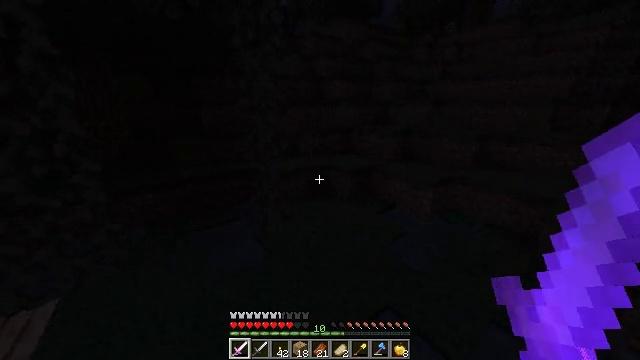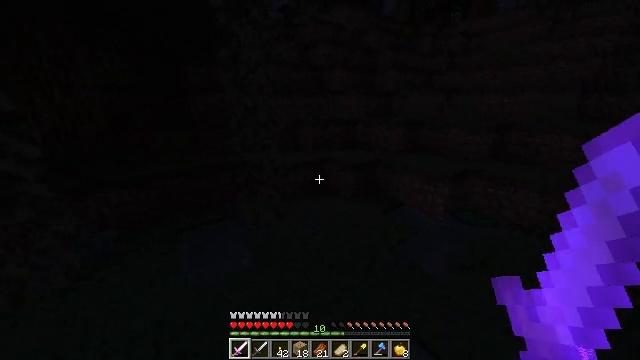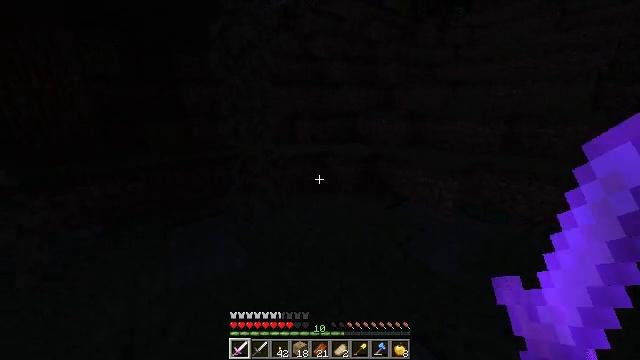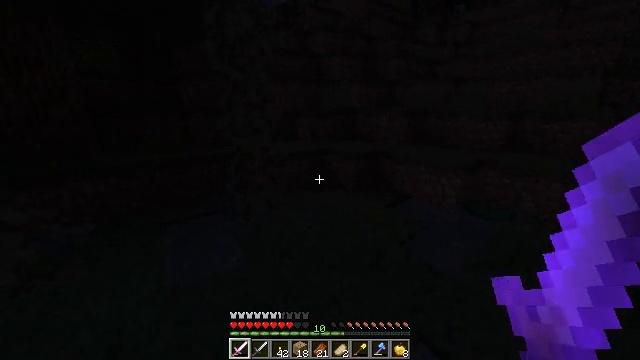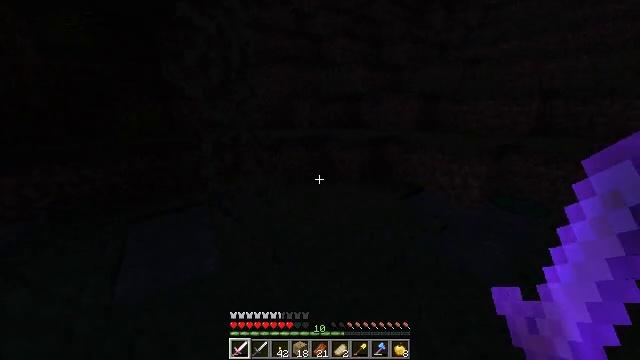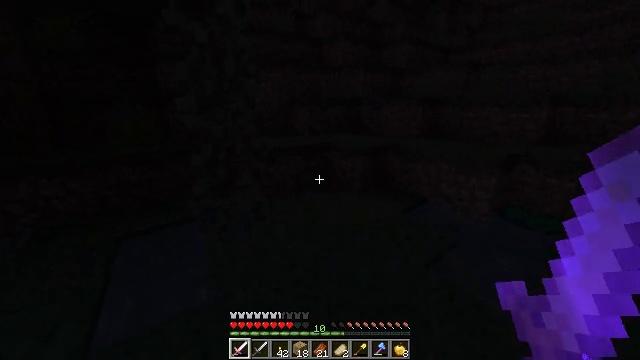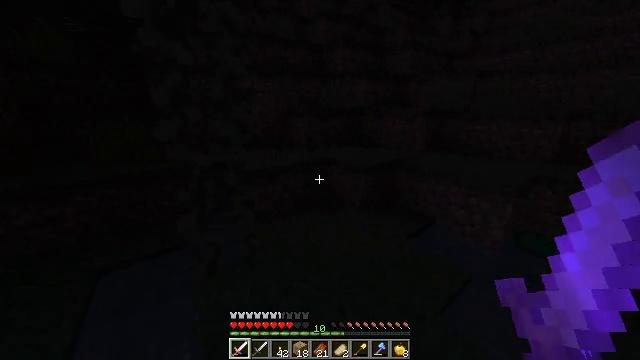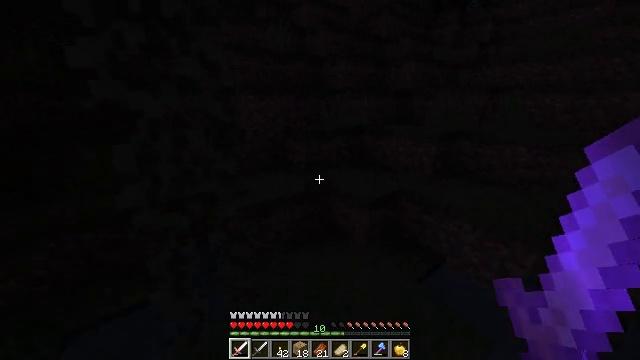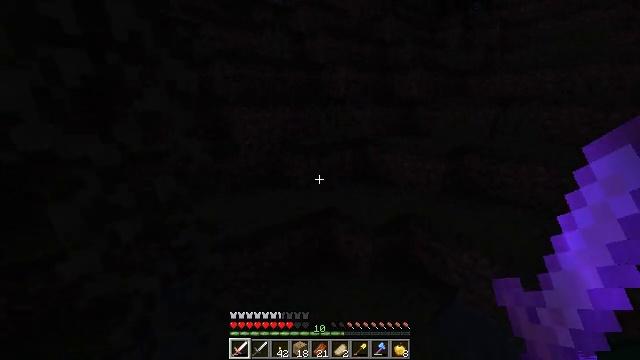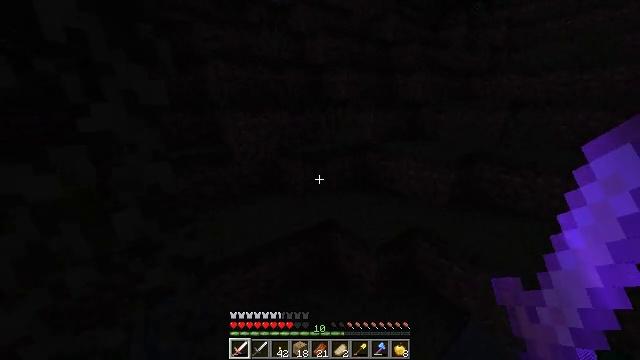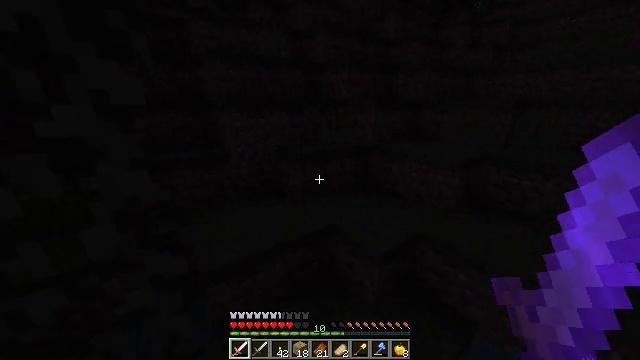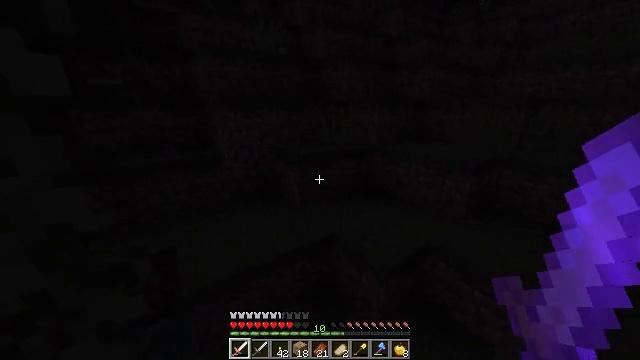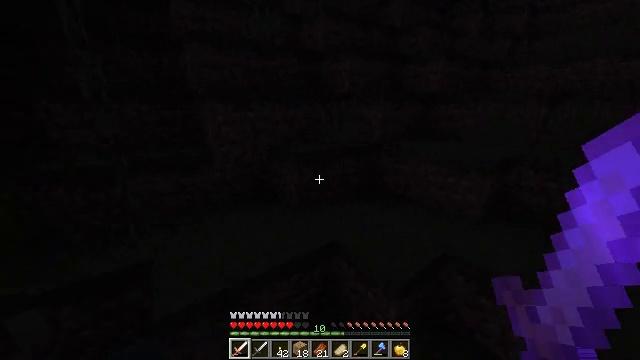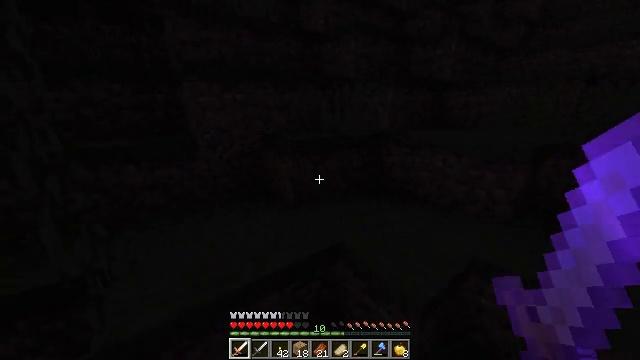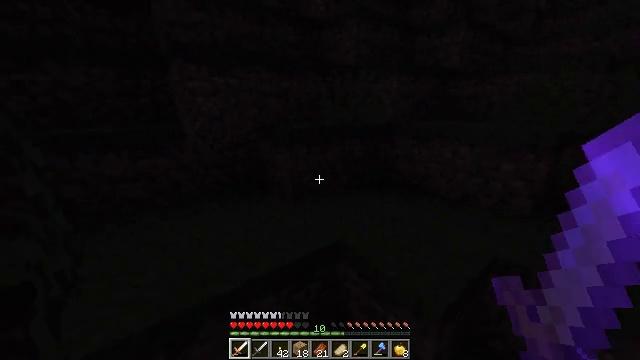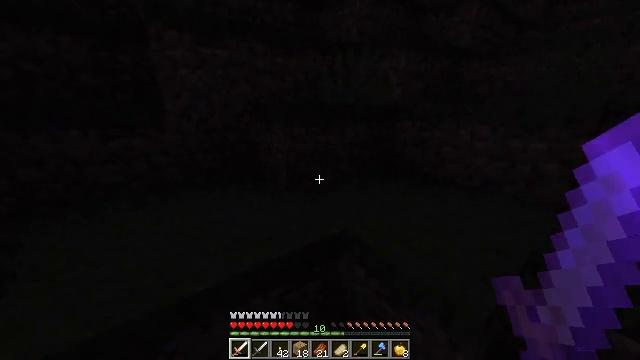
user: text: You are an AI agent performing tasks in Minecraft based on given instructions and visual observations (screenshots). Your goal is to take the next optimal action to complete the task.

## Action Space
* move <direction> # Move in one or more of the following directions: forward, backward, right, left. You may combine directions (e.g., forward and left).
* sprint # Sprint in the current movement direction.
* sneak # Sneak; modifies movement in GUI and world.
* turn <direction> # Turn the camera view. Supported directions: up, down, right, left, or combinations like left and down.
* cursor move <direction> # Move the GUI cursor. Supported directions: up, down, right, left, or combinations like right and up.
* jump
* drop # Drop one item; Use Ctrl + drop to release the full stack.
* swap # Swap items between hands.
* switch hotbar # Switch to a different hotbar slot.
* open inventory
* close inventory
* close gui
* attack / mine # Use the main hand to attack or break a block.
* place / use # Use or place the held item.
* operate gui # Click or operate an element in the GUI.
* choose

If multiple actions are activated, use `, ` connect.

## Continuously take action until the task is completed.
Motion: motion action
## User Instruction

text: Combat the slime.
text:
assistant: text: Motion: move forward, sprint, jump
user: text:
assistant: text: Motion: move forward, sprint, jump
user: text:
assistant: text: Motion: move forward, sprint, jump
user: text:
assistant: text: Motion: move forward, sprint, jump
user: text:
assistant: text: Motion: move forward, sprint, jump
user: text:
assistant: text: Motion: move forward, sprint, jump
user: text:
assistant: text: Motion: move forward, sprint, jump
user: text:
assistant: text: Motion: move forward, sprint, jump
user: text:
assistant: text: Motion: move forward, sprint, jump
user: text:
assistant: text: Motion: move forward, sprint, jump
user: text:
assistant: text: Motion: move forward, sprint, jump
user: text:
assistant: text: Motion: move forward, sprint, jump
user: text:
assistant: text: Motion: move forward, sprint, jump
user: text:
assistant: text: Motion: move forward, sprint, jump
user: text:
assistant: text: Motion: move forward, sprint, jump
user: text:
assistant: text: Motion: move forward, sprint, jump
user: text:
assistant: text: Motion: move forward, sprint, jump
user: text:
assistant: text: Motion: move forward, sprint, jump
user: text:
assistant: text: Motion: move forward, sprint, jump
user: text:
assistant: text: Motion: move forward, sprint, jump
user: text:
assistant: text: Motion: move forward, sprint, jump
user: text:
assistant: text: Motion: move forward, sprint, jump
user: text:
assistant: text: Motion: move forward, sprint, jump
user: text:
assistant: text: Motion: move forward, sprint, jump
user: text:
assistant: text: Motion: move forward, sprint, jump
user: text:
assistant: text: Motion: move forward, sprint, jump
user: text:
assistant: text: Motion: move forward, sprint, jump
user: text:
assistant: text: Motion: move forward, sprint, jump
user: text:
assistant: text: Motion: move forward, sprint, jump
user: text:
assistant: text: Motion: move forward, sprint, jump